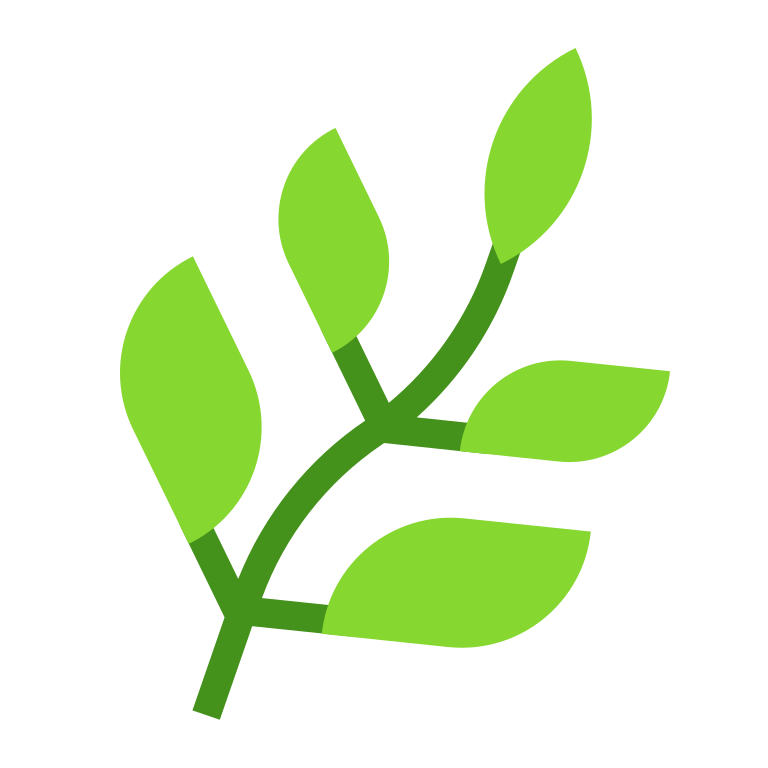
herb flat